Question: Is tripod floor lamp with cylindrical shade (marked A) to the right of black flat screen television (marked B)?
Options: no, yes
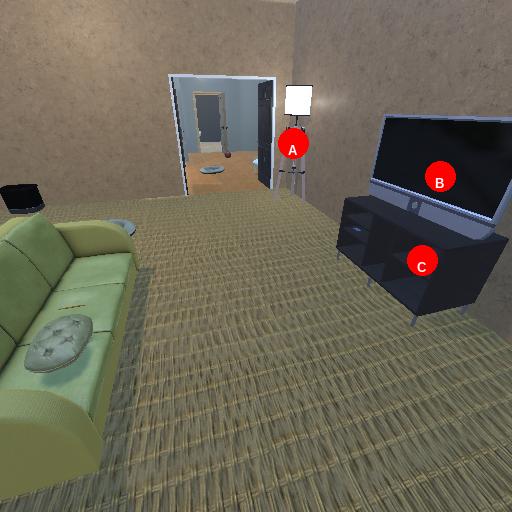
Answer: no